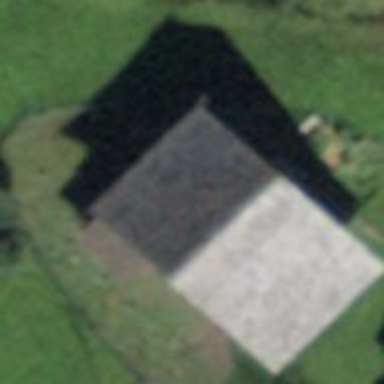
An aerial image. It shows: Barn.